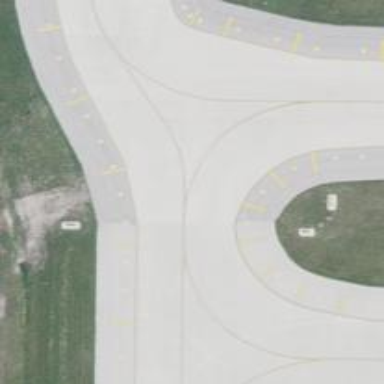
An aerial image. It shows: Image of taxiway at airport.